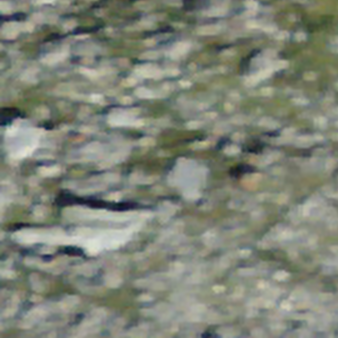
Label: bouldering_area